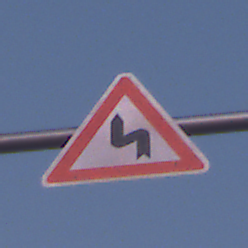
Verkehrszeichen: DoppelkurveZunaechstLinks
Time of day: SunriseSunset
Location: Outdoor (Nature)
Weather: Clear
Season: NotSpecified
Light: Natural